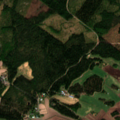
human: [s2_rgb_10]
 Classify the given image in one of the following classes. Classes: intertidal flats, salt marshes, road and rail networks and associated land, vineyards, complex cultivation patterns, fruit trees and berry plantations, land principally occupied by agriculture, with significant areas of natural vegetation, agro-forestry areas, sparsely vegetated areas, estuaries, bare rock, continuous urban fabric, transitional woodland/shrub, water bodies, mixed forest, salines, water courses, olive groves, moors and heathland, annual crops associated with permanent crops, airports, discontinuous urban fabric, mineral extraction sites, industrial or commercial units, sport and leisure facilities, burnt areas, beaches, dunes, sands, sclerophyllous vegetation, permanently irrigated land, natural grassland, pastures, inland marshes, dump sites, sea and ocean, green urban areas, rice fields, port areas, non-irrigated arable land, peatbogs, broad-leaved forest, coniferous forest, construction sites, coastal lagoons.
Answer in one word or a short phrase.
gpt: land principally occupied by agriculture, with significant areas of natural vegetation, coniferous forest, mixed forest, transitional woodland/shrub